Question: <URL>I want to set up different delay times for different entities entering in delay1.

one entry is directly from the source and another from delay2.
I understand that in "Arena" we do add attributes to the entities but here in AnyLogic, I don't know how to perform it. can anybody help me out?
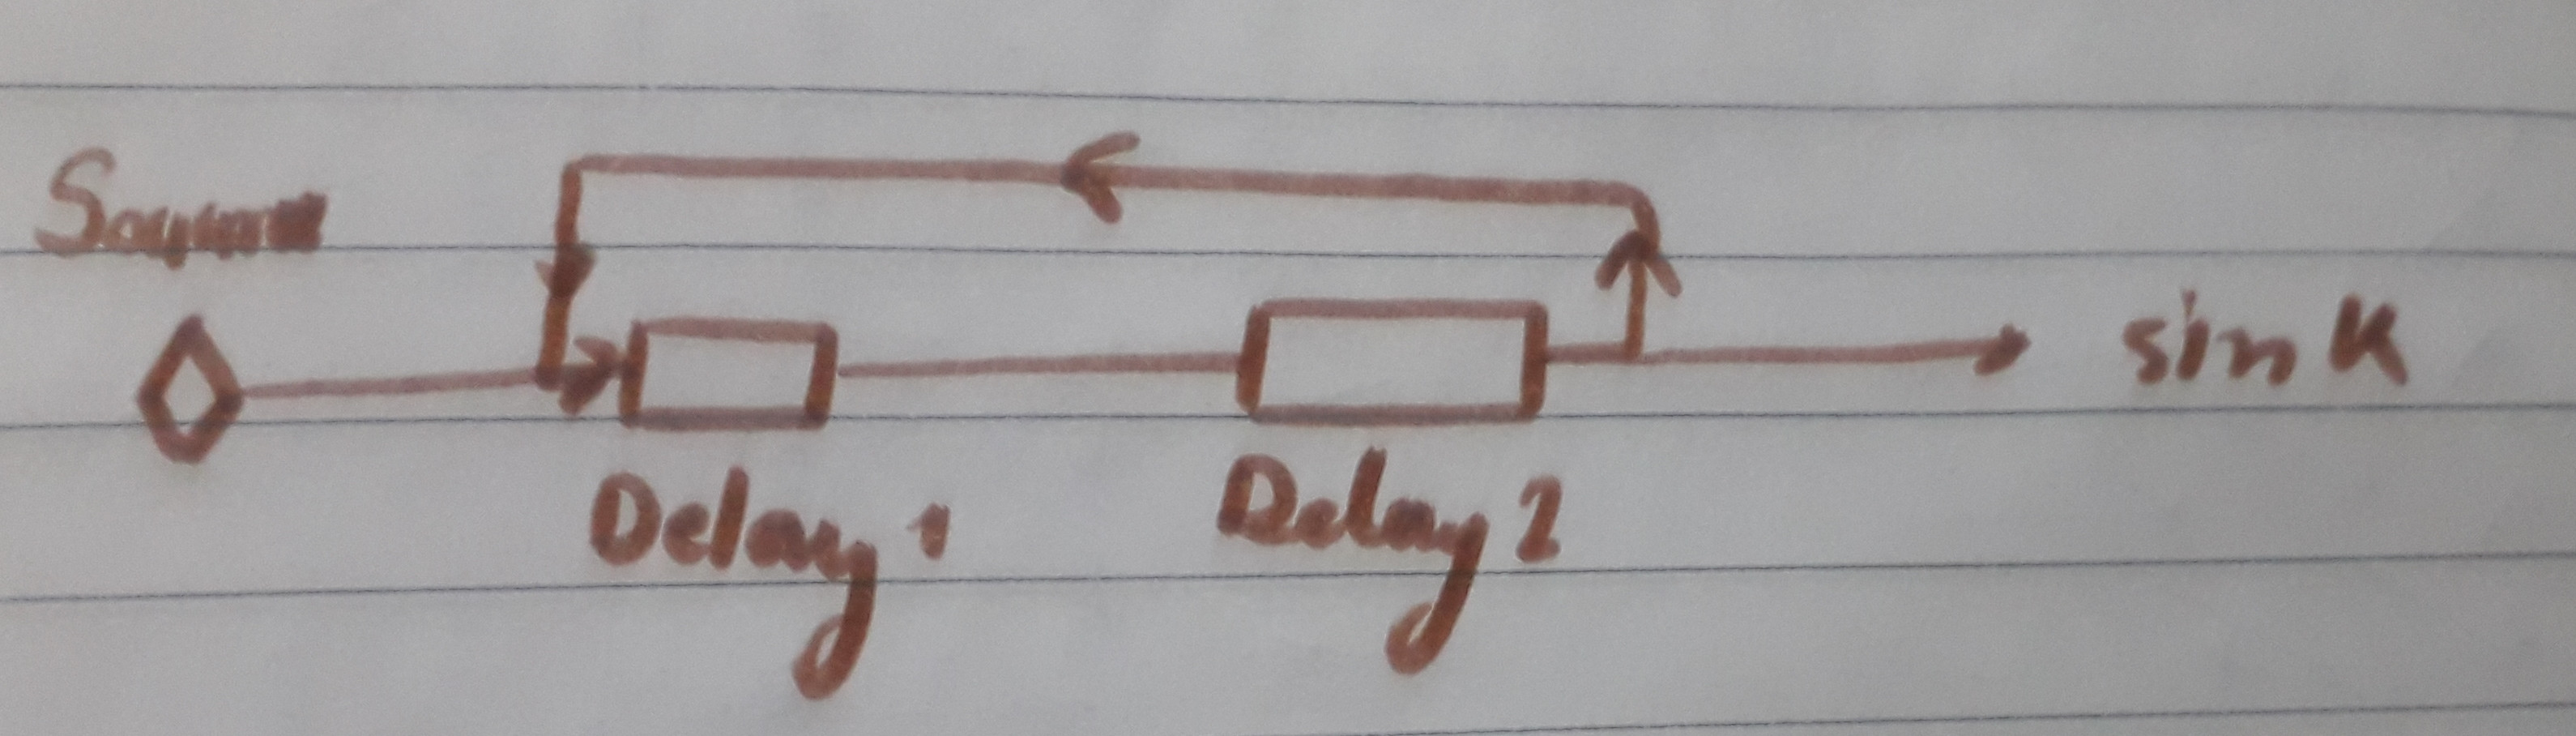
Answer: The simplest option is to create a new custom agent that will be created by your source and pass through your flow diagram, with some variable that you can set to true when it is passing through the details a second time
<URL>
<URL>
And you just set this variable to true when it is going for rework.
<URL>
And in the delay you can now access this variable and use it to set a different delay
<URL>